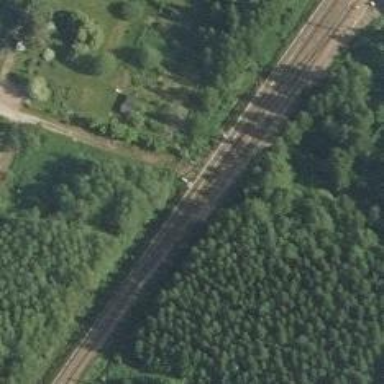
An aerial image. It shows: Continuous rail railway with electrified contact line.